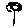
Label: flower